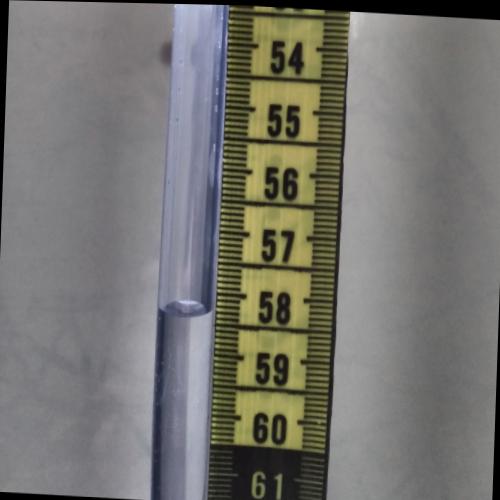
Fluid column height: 58.4 cm